Тонкостенную трубу массой $m$ закрутили вокруг ее оси и положили рядом с такой же трубой, первоначально покоящейся на горизонтальном полу (см. рис.). Коэффициент трения скольжения между всеми соприкасающимися поверхностями одинаков и равен $\mu=2$.
Куда и с каким ускорением начнет двигаться первоначально закрученная труба?
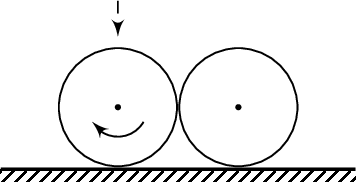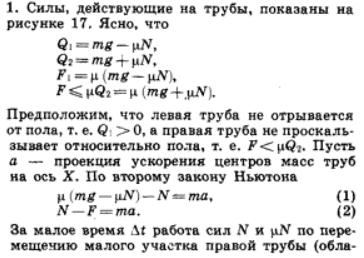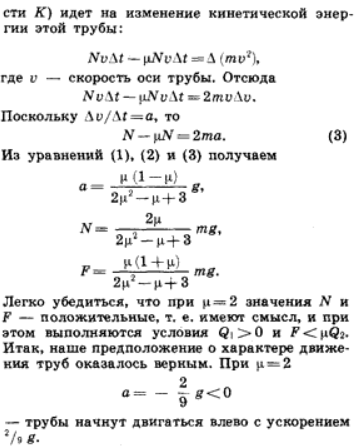
Темы:
T, Механика, Динамика, Всероссийские, Вращательное движение, Трение, Динамика твердого тела